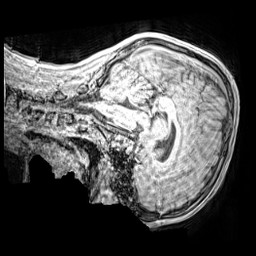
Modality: MP2RAGE
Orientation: sagittal
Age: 11
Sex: male
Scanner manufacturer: siemens
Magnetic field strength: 3 T
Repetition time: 4 s
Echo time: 0.00299 s